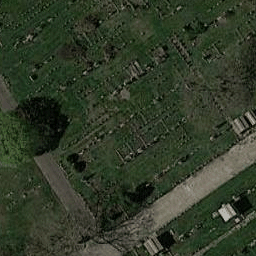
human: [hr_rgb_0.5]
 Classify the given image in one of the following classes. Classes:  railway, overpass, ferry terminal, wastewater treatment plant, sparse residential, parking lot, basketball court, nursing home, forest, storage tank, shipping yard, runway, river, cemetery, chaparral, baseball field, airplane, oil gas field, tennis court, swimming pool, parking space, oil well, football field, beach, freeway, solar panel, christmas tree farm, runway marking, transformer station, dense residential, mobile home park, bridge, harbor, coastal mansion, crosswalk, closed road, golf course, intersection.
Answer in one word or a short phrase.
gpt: cemetery